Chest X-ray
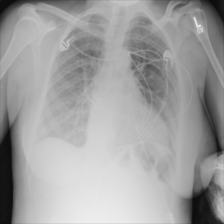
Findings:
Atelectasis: negative
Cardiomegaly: negative
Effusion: negative
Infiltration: negative
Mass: negative
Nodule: negative
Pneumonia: negative
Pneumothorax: negative
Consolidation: negative
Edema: negative
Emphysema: negative
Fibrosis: negative
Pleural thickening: negative
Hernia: negative